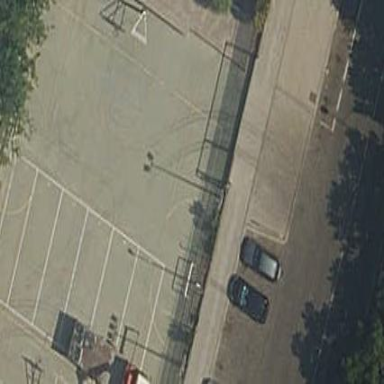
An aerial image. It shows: Basketball court on pitch.